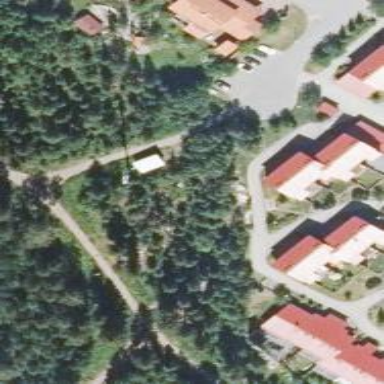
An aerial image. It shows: Communication mast tower.